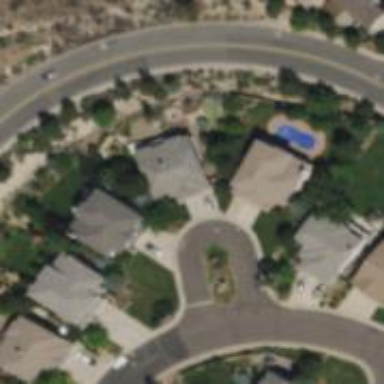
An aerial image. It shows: Residential road with separate asphalt sidewalk.